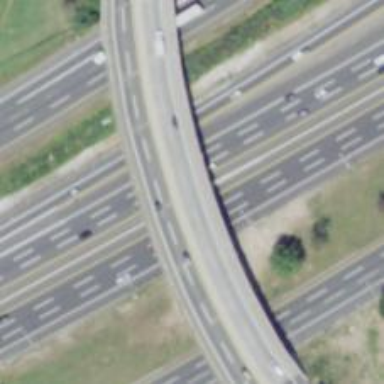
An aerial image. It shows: Bridge at interchange junction on motorway link.